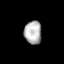
Tissue: lung
Cell type: Myeloid cells
Senescence score: 0.5654
Nuclear area (px): 391
Mean DAPI intensity: 179.847